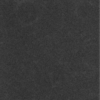
Label: dusty